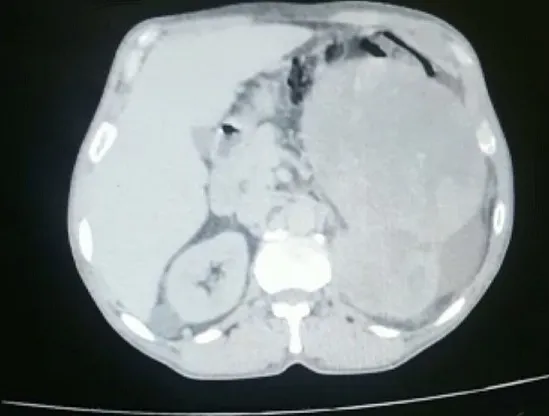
CT scan showing left renal tumor.
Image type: radiology (ct)